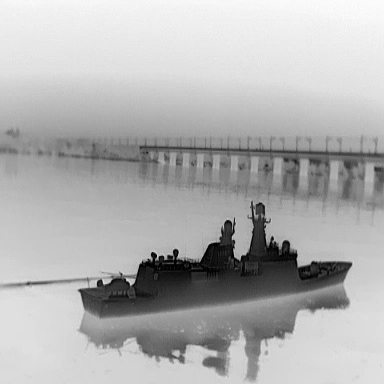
There is a warship in the infrared image.